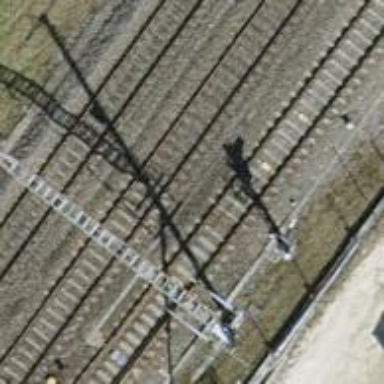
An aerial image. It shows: Railway signal.